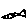
Label: fish